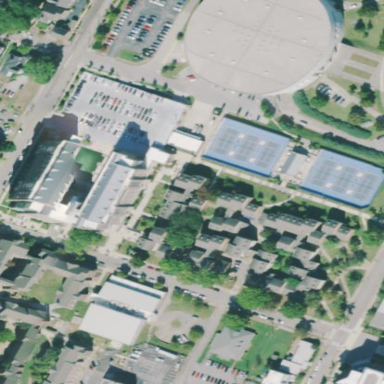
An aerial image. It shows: Dormitory building.